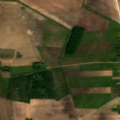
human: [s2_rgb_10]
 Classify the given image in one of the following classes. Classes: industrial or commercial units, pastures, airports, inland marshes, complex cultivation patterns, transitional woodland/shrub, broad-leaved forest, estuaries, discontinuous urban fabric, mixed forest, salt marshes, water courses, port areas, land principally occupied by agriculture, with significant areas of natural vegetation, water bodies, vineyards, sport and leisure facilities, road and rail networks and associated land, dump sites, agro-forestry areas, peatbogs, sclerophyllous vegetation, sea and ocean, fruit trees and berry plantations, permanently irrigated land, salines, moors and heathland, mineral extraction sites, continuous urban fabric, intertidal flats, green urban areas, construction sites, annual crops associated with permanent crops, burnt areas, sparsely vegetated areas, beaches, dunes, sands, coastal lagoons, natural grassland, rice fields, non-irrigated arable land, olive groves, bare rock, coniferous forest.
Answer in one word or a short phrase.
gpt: non-irrigated arable land, pastures, complex cultivation patterns